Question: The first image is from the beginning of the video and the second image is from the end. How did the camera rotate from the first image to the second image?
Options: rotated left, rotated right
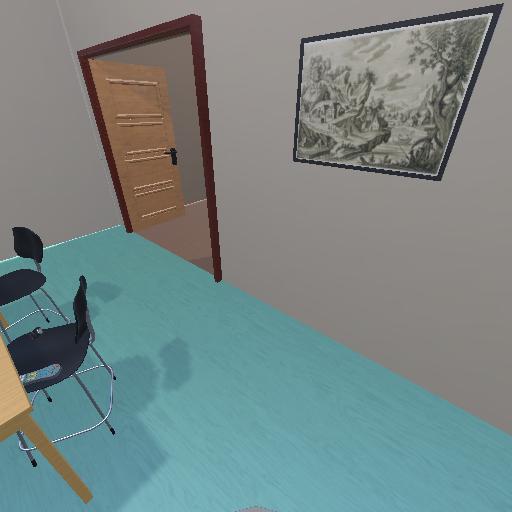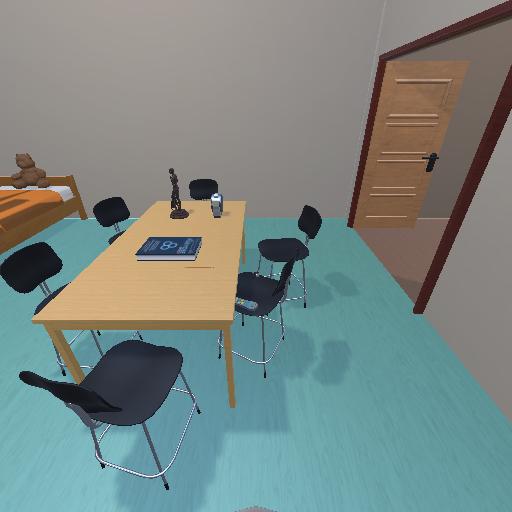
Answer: rotated left